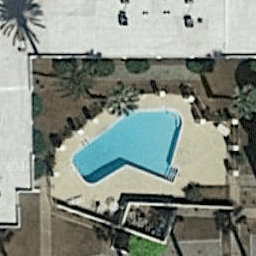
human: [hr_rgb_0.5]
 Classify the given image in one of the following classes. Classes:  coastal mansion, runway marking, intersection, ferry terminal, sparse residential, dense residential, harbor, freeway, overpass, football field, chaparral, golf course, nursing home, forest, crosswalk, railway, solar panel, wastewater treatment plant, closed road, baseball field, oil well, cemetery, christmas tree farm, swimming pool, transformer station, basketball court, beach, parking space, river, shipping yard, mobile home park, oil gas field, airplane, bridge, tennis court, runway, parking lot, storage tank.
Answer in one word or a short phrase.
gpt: swimming pool